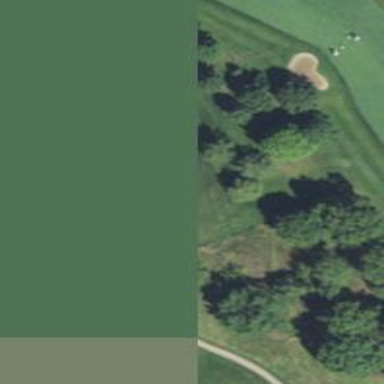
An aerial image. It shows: View of golf hole.